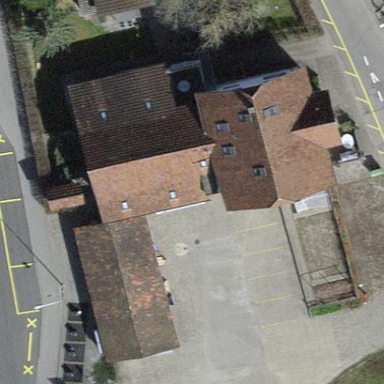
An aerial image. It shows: Simple house.